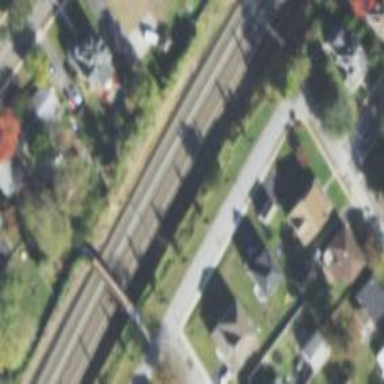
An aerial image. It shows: Railway with electrified contact lines.